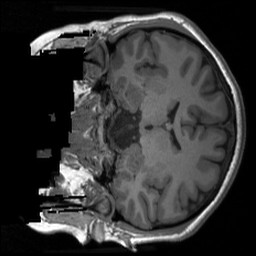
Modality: T1w
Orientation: coronal
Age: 24
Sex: female
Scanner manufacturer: siemens
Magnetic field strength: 3 T
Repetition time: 1.9 s
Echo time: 0.00232 s